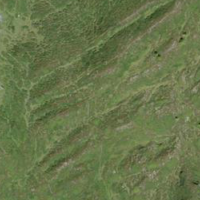
EUNIS habitat code: 31
Species observed at this site:
Marmota marmota
Circus aeruginosus
Pernis apivorus
Falco subbuteo
Anthus spinoletta
Milvus milvus
Falco peregrinus
Falco tinnunculus
Corvus corax
Accipiter nisus